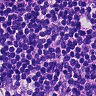
Metastatic tissue present: yes